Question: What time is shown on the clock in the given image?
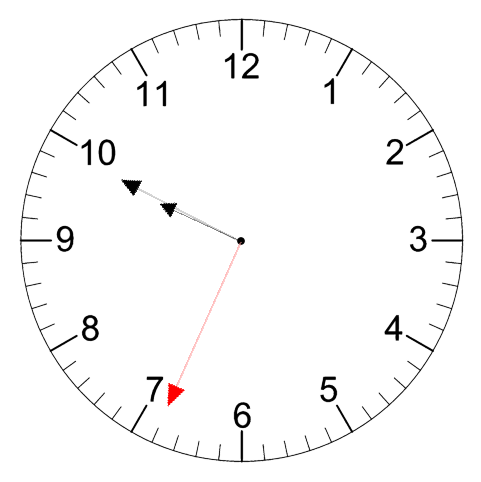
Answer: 09:49:34